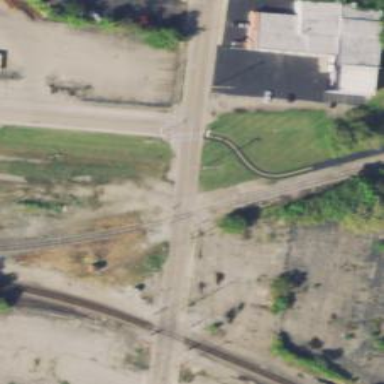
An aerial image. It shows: Crossing for the railway.